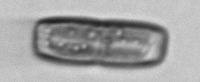
Label: Ephemera